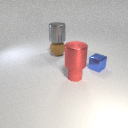
large brown rubber sphere to the left of small red rubber cylinder